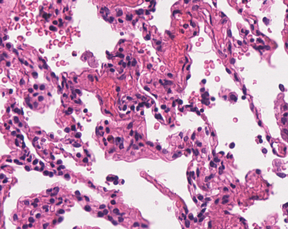
Tumor epithelial tissue: no
Tumor-associated stroma tissue: no
Normal tissue: yes